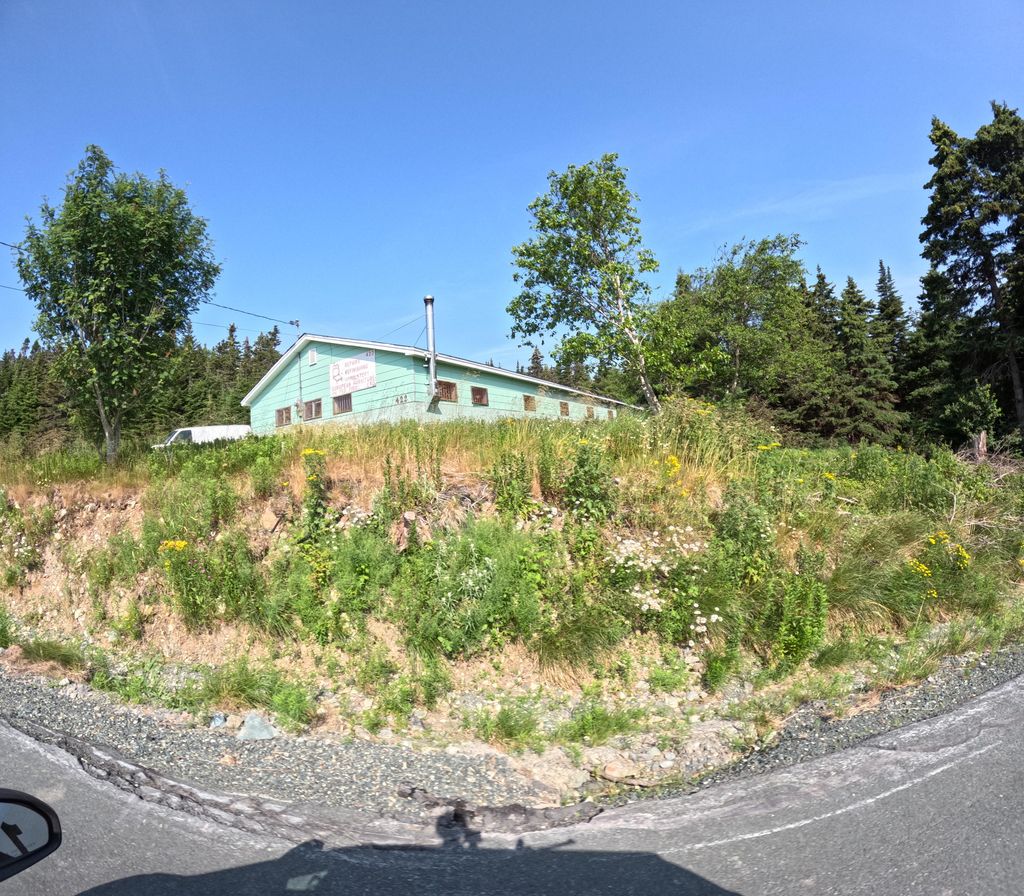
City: st_johns